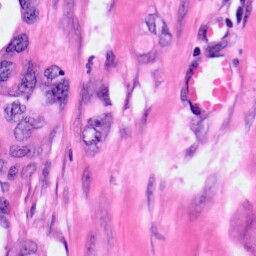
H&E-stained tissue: Pancreatic